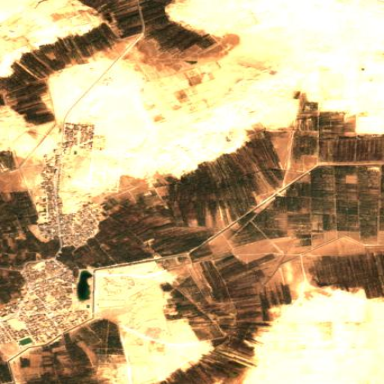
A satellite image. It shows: Orchard filled with date palms.